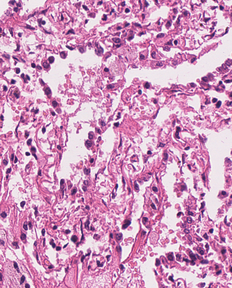
Tumor epithelial tissue: no
Tumor-associated stroma tissue: no
Normal tissue: yes